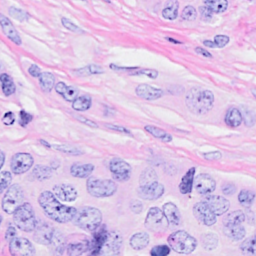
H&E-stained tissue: Breast